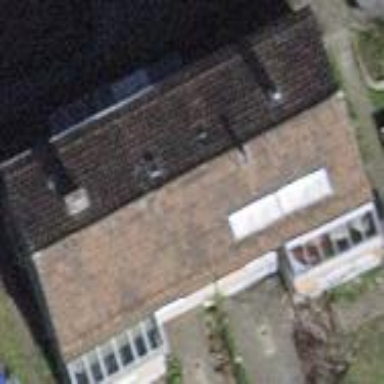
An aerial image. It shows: Detached building.